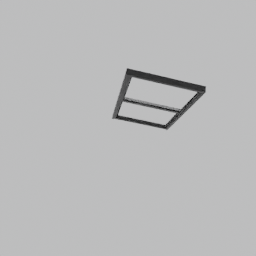
Label: architecture